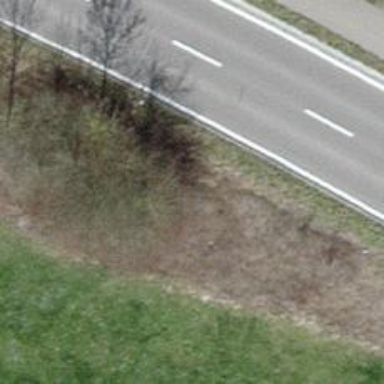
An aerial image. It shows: Hedge acting as barrier.